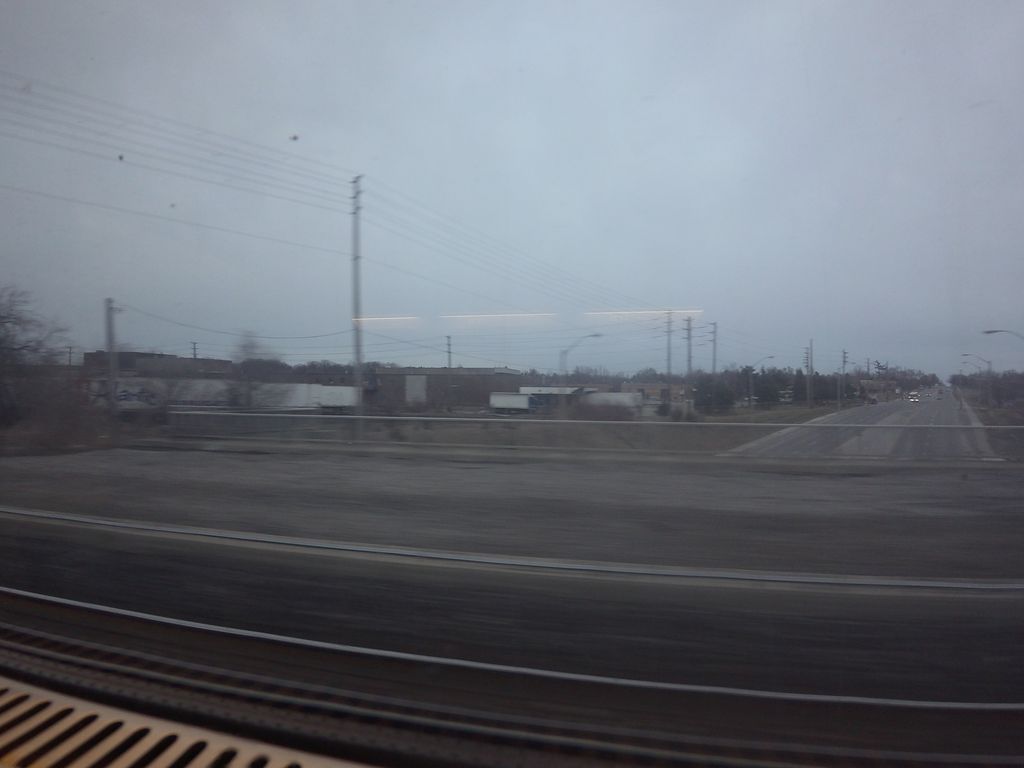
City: toronto